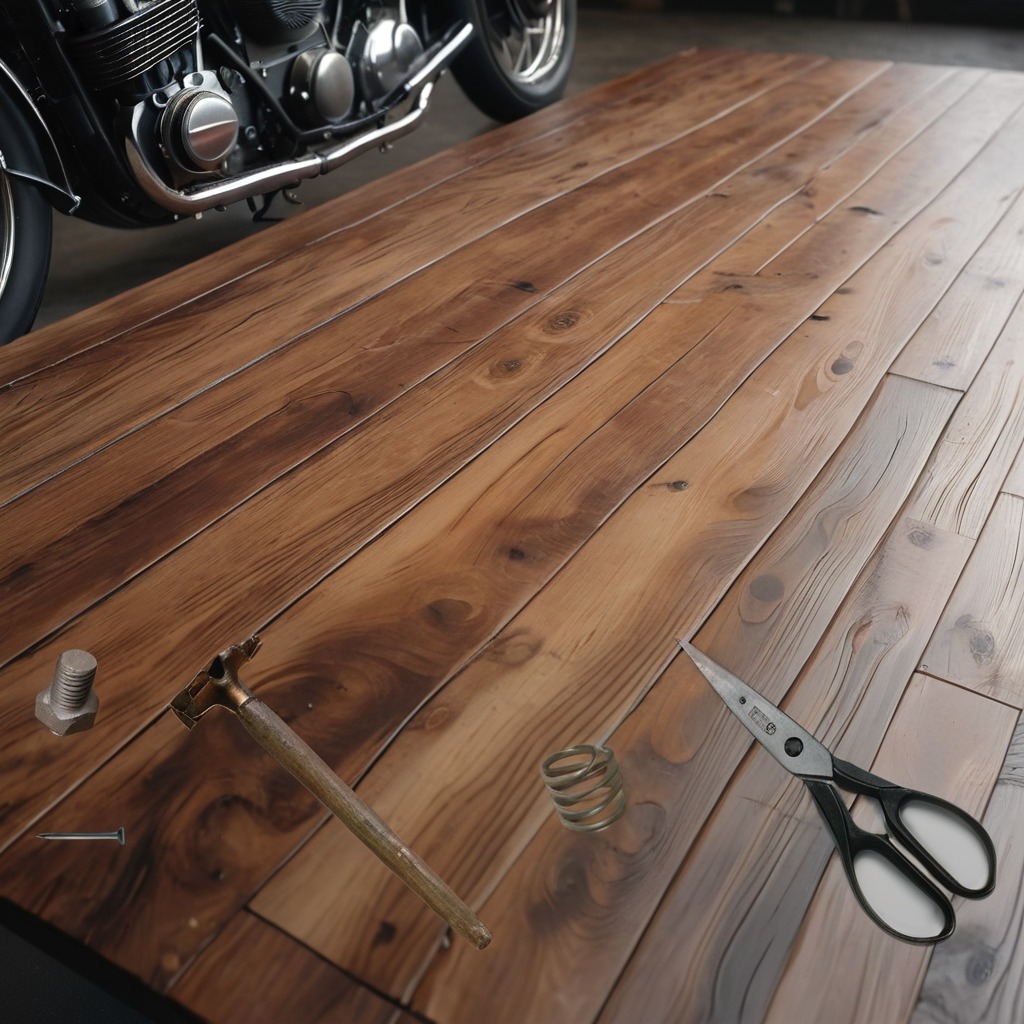
A metal machine screw, an iron nail, a hammer, a coiled metal spring, and a pair of scissors are lying on the oil-spilled wooden table in a vintage motorcycle garage.